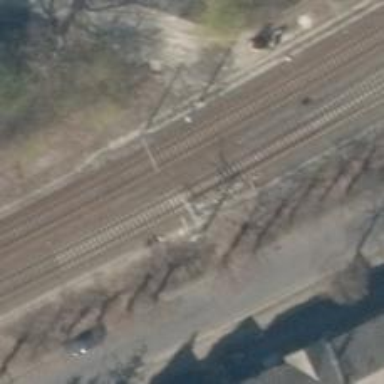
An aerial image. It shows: Railway switch.